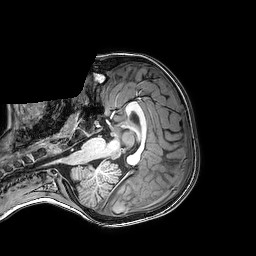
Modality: T1w
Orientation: axial
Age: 7
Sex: male
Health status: healthy